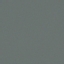
Land use / land cover: SeaLake